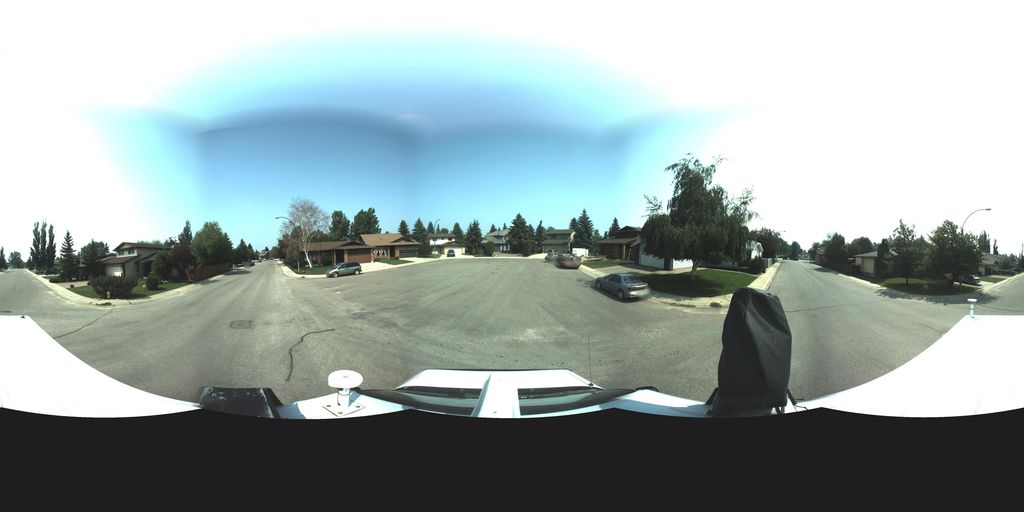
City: saskatoon